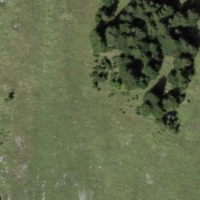
EUNIS habitat code: 23
Species observed at this site:
Rupicapra rupicapra
Corvus corax
Aquila chrysaetos